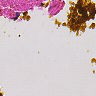
Metastatic tissue present: no